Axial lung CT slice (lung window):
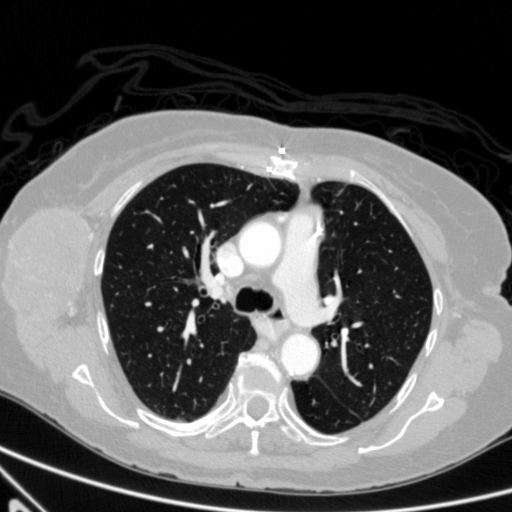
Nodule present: no